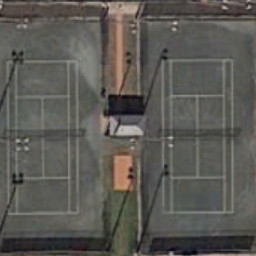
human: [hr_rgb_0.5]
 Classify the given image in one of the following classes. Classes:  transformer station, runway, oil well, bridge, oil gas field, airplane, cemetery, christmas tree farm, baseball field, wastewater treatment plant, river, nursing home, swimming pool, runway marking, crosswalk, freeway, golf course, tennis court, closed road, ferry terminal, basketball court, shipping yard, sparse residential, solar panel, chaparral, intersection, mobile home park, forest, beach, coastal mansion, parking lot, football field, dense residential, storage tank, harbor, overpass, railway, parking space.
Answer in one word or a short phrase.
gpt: tennis court